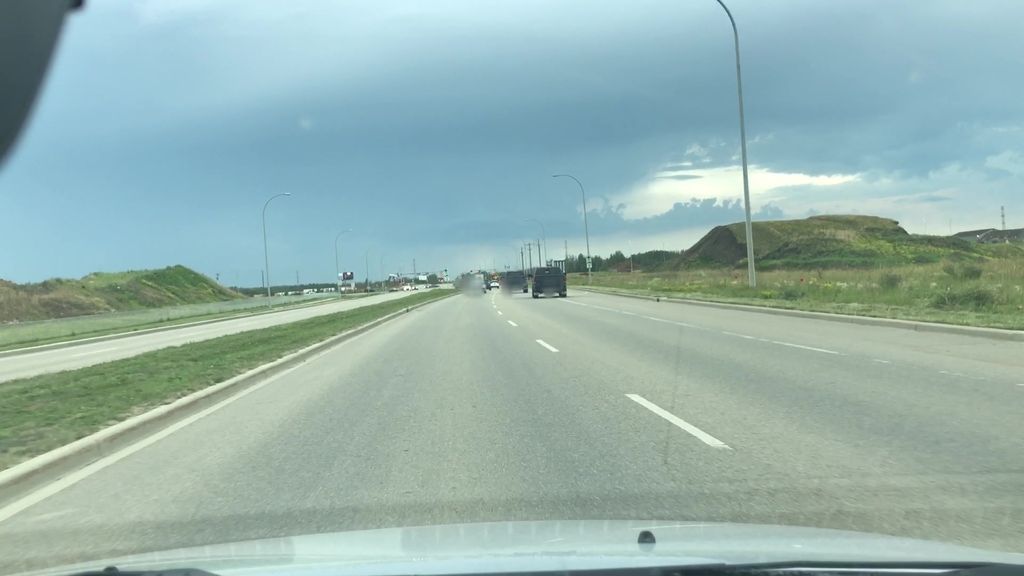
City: edmonton